Current action and preconditions to check: trajectory_clear

Your task: For each precondition in the list above, predict whether it will hold at this action.

Consider the current scene as observed from the mobile robot's camera, and analyze the predicted future states of all dynamic agents (e.g., people, animals, vehicles, or any moving entities) within the NEXT SECOND.

IMPORTANT: Only answer "very likely" if you are absolutely certain—based on strong, clear evidence—that a dynamic agent will violate the precondition in the predicted future state. Do NOT answer "very likely" for unlikely, ambiguous, or low-probability risks.

Ask yourself for each precondition: Is there a high probability, with clear and convincing evidence, that the predicted future states of any dynamic agent will interfere with the predicted future state of the currently executing action within the NEXT SECOND, causing that precondition to fail?

Assess the risk level based on these predictions. Use "likely" or "very likely" if motions create a clear risk of interference.

Use "neutral" or "improbable" if agents are nearby but their predicted paths are clearly diverging or non-conflicting.

Failure Risk Categories: "very improbable", "improbable", "neutral", "likely", "very likely"

Answer Format: Output ONLY the probability_of_failure value from these categories: "very improbable", "improbable", "neutral", "likely", "very likely"

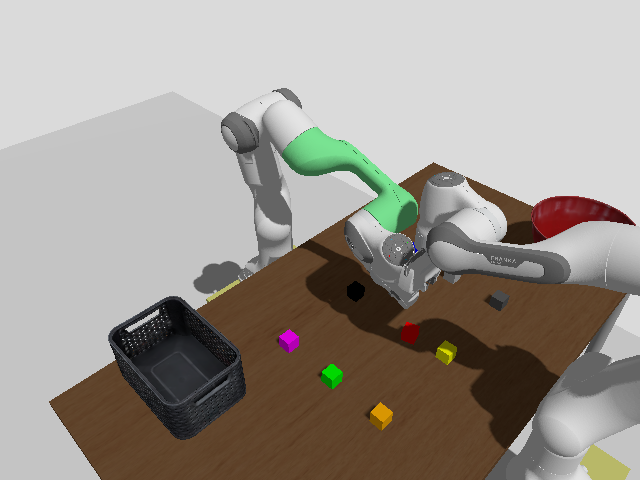

Answer: neutral